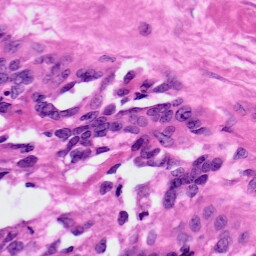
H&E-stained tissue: Ovarian